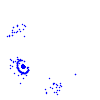
Particle: electron